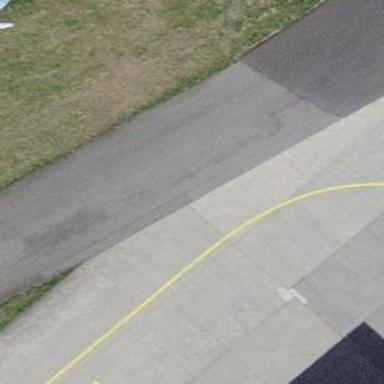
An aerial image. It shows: View of taxiway at the airport.